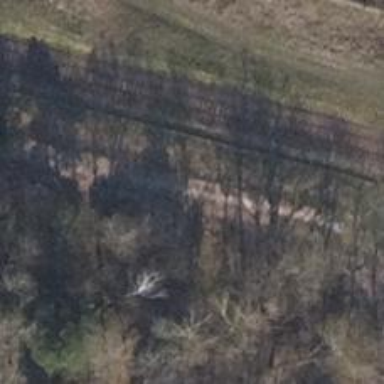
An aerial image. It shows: Track with very rough surface.